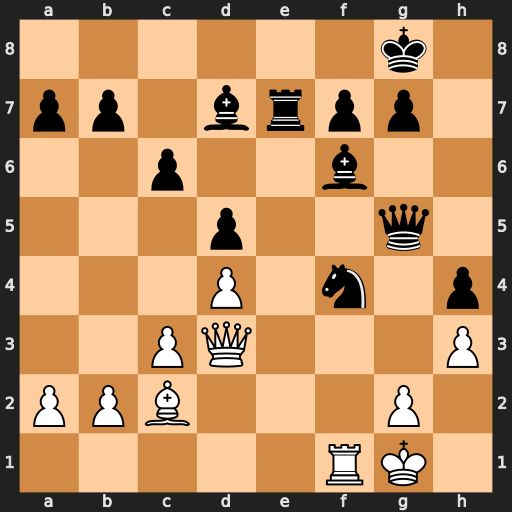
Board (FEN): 6k1/pp1brpp1/2p2b2/3p2q1/3P1n1p/2PQ3P/PPB3P1/5RK1
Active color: w
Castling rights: -
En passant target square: -
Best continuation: Qh7+ Kf8 Qh8#